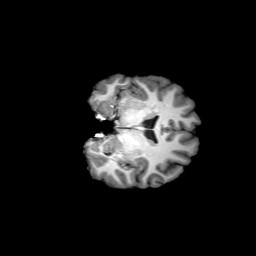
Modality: T1w
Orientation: coronal
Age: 21
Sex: female
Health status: ill